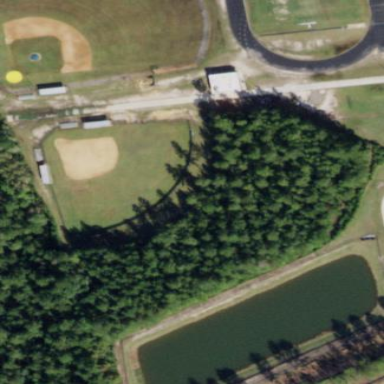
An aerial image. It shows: Chain link fence surrounding softball pitch.